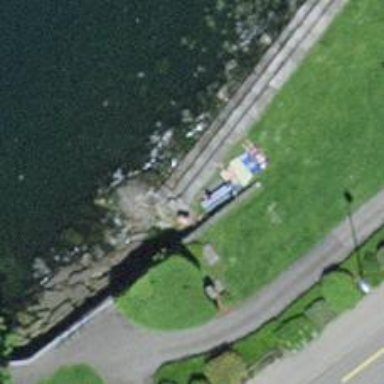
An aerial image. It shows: Blue bench.